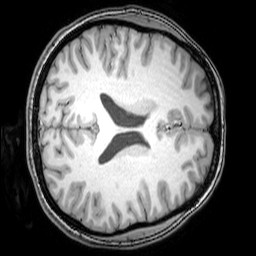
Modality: T1w
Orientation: axial
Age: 23
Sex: female
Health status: healthy
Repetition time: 0.081 s
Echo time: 0.037 s